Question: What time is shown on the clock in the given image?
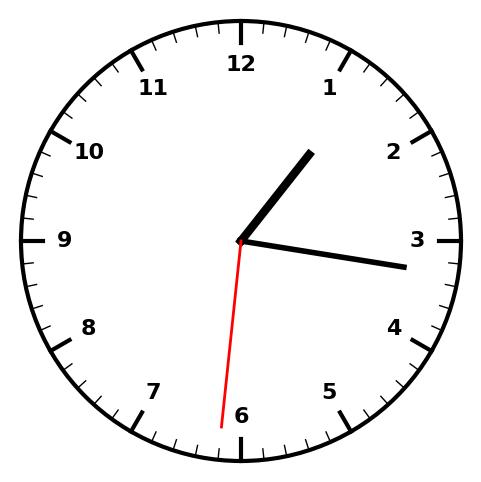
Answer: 01:16:31